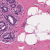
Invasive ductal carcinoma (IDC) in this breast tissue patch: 0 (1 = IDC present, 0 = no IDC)